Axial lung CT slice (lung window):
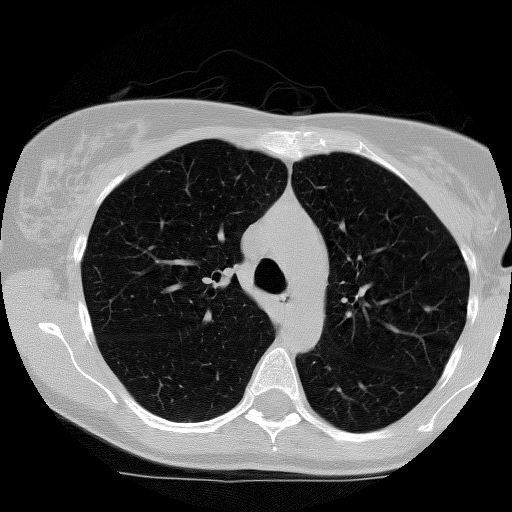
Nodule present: no